Question: I use bootstrap template for my web site but i have problem with linguistic signs in menu.
In text on website everything is ok but on menu bar font not show linguistic signs. It looks like this:

Font have polish linguistic signs. It shows liguistic signs but they are from other font.
CSS with font useage:
'''
body {
background-color: #ffffff;
font-family: 'Roboto', sans-serif;
font-size: 13px;
font-weight: 300;
font-style: normal;
-webkit-font-smoothing: antialiased; /* Fix for webkit rendering */
-webkit-text-size-adjust: 100%;
}
'''
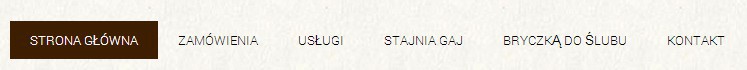
Answer: By default, many Google fonts contain only Latin 1 characters, which more or less means characters used in Western European languages. For Polish, for example, you need to use a version of the font that contains additional letters. If you use the default version of Roboto, the additional letters will be displayed using some other font in the system (in this case, the browser's default sans-serif font).
When using a font as hosted by Google, the Google pages such as the <URL>". Google then shows you the element you need to use:
'''
<link href='http://fonts.googleapis.com/css?family=Roboto&subset=latin,latin-ext' rel='stylesheet' type='text/css'>
'''
To be exact, the ampersand "&" should be escaped, as required by general HTML rules:
'''
<link href='http://fonts.googleapis.com/css?family=Roboto&amp;subset=latin,latin-ext' rel='stylesheet' type='text/css'>
'''